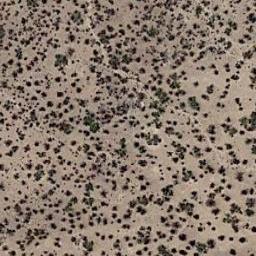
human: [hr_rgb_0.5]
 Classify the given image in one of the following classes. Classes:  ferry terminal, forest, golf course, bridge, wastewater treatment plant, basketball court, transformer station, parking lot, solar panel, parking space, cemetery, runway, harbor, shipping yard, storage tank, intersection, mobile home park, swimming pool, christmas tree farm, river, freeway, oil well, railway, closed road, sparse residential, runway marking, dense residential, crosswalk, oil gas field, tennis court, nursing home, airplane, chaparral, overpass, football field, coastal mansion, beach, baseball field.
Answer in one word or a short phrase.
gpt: chaparral